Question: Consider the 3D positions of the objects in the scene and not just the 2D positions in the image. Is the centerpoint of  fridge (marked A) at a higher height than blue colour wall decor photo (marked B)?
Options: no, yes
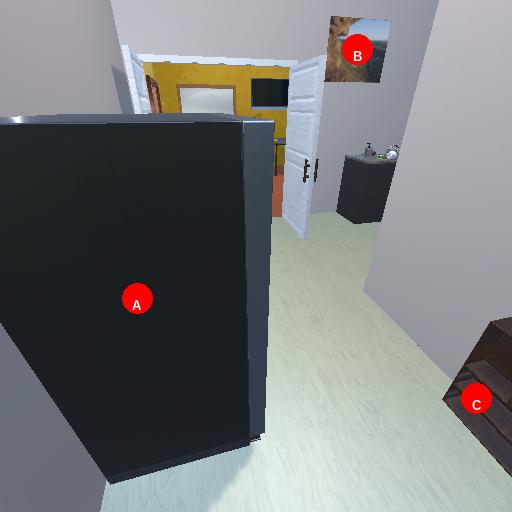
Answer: no